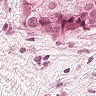
Metastatic tissue present: yes